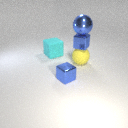
large blue metal sphere above small blue metal cube